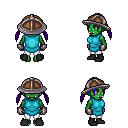
a pixel art fantasy rpg character, female body template, orc, green skin, teal tunic, white pants, blue twin-tailed hairstyle, chain helm, metal gloves, black shoes, four views (front, back, left, right), 2x2 character sprite sheet, small pixel art, hard edges, no anti-aliasing